Question: My question is connected with iOS7 adaptation. Actually, I use 'UISegmentControl' and every element represents a 'UIImage'. Moreover, there are no problem on iOS6, but after some period of time when I started to use XCode5 and iOS7, I have a little problem. To make a long story short, there is a distance between images. And my question is the following: how to delete this empty place between images?

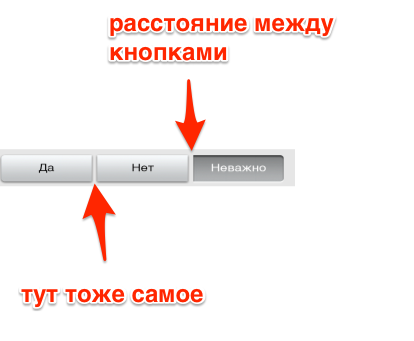
Answer: You need to set a divider image for each possibility of states in your segmentedControl
'''
[self.segmentedControl setDividerImage: forLeftSegmentState: rightSegmentState: barMetrics:]
'''
Sine you have 3 segments there are 5 Left Right combinations:
1. selected - normal
2. normal - selected
3. normal - normal
4. highlighted - selected
5. selected - highlighted